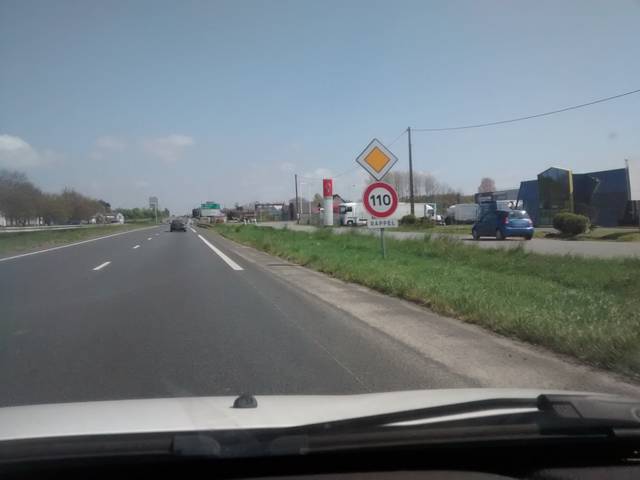
Region: France
Coordinates: 48.552, -3.117